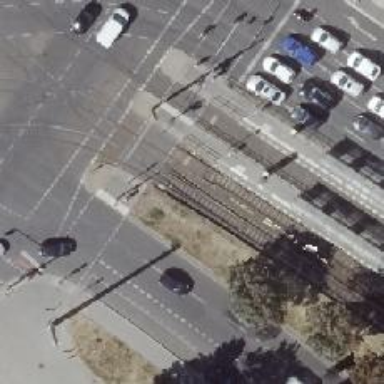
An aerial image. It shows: Railway switch with the turnout on the left side.